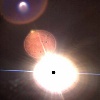
Label: sunburn